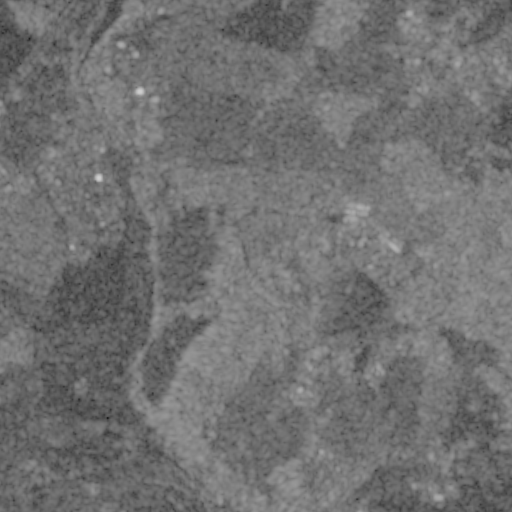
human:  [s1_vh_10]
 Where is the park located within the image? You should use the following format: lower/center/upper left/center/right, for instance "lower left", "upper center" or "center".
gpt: The park is located in the upper right of the image.
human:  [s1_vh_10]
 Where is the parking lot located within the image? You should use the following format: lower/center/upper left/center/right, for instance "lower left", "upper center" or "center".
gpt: The parking lot is located in the left of the image.
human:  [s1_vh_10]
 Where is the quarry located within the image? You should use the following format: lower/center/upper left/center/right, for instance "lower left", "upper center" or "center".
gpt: The quarry is located in the upper left of the image.
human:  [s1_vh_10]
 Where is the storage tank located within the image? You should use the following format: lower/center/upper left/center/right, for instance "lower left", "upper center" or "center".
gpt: The storage tank is located in the center left of the image.
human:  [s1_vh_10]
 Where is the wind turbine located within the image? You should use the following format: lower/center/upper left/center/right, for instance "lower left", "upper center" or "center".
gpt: The wind turbine is located in the center right of the image.
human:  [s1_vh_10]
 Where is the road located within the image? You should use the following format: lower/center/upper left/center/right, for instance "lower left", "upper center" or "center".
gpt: There is no road in the image.

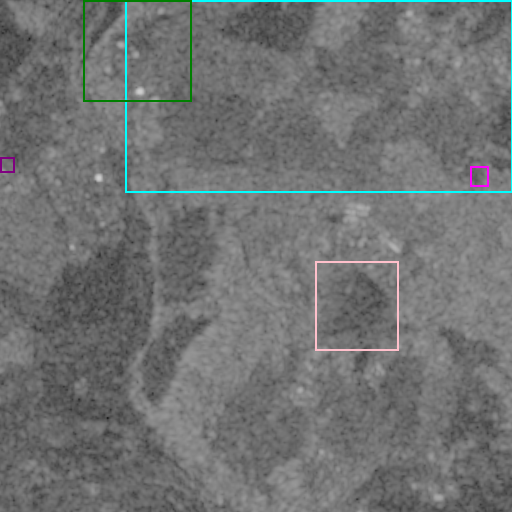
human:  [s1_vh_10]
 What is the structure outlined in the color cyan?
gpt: The structure outlined in cyan is a crop field.
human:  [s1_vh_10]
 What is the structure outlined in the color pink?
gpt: The structure outlined in pink is a landfill.
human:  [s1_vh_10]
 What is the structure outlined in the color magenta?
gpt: The structure outlined in magenta is a park.
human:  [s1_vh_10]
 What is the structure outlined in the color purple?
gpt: The structure outlined in purple is a parking lot.
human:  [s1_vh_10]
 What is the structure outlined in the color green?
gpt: The structure outlined in green is a quarry.
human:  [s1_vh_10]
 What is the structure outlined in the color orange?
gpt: There is no orange outline.